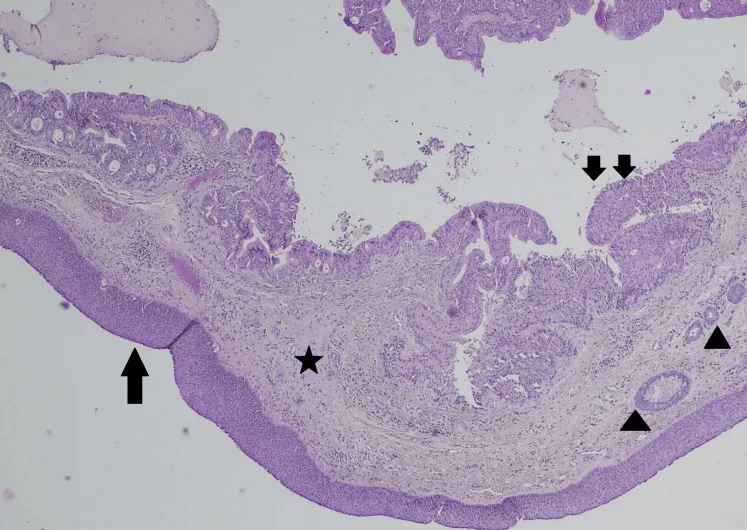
Hematoxylin-eosin, 10x. Microscopic examination revealed a multicystic submucosal lesion, consisting of multiple cystic spaces. . (single arrow: stratified squamous epithelium lining the true vocal cord, star: lamina propria, arrowhead: seromucinous glands in the lamina propria, double arrows: oncocytic papillary projections).
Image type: pathology (h&e)